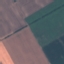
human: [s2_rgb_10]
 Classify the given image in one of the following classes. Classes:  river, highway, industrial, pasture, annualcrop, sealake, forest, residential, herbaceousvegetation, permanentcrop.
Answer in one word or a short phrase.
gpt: AnnualCrop